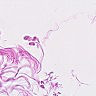
Metastatic tissue present: no